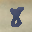
Label: 8